Question: I am trying to implement a generic hash structure that can support any type of data and any hash function.
A wrote the code and try to run it, it dosn't work, it breaks. I try to debug it and there it works well. I don't know where the problem is?
Here is the code that I used for implementing the structure:
The "hash.h" file:
'''
typedef struct tip_hash_nod
{
void *info;
struct tip_hash_nod *urm;
}NOD_LISTA_HASH;
typedef struct
{
NOD_LISTA_HASH *Table;
int size;
int sizeMemory;
int (*hash)(const void *obiect,const int m);
void (*distruge)(void *obiect);
}*HASH;
void initializare_hash(HASH *h,int size,int (*hash_dat)(const void *obiect,const int m),void (*distruge)(void *obiect));
int hash_insert(HASH *h,void *obiect,int sizeOfObiect);
int hash_search(HASH h,void *obiect,int (*compara)(const void *a,const void *b));
void hash_delete(HASH *h);
'''
And the "hash.c" file:
'''
void initializare_hash(HASH *h,int size,int (*hash_dat)(const void *obiect,const int m),void (*distruge)(void *obiect))
{
int i;
(*h) = (HASH)malloc(sizeof(HASH));
(*h)->sizeMemory = size;
if(size != 0)
{
(*h)->Table = (NOD_LISTA_HASH *)malloc((*h)->sizeMemory * sizeof(NOD_LISTA_HASH));
for(i=0;i<(*h)->sizeMemory;i++)
{
(*h)->Table[i].info = NULL;
(*h)->Table[0].urm = NULL;
}
}
else
{
(*h)->Table = (NOD_LISTA_HASH *)malloc(sizeof(NOD_LISTA_HASH));
(*h)->Table[0].info = NULL;
(*h)->Table[0].urm = NULL;
(*h)->sizeMemory = 1;
}
(*h)->size = 0;
(*h)->hash = hash_dat;
(*h)->distruge = distruge;
}
int hash_insert(HASH *h,void *obiect,int sizeOfObiect)
{
int i,poz;
NOD_LISTA_HASH *p;
if((*h)->size == (*h)->sizeMemory)
{
HASH h1;
initializare_hash(&h1,2*(*h)->sizeMemory,(*h)->hash,(*h)->distruge);
for(i=0;i<(*h)->sizeMemory;i++)
{
if((*h)->Table[i].info != NULL)
hash_insert(&h1,(*h)->Table[i].info,sizeOfObiect);
p=(*h)->Table[i].urm;
while(p!=NULL)
{
hash_insert(&h1,p->info,sizeOfObiect);
p = p->urm;
}
}
hash_delete(h);
*h=h1;
return hash_insert(h,obiect,sizeOfObiect);
}
else
{
poz = (*h)->hash(obiect,(*h)->sizeMemory);
if((*h)->Table[poz].info == NULL)
{
(*h)->Table[poz].info = malloc(sizeOfObiect);
memcpy((*h)->Table[poz].info,obiect,sizeOfObiect);
(*h)->Table[poz].urm = NULL;
(*h)->size++;
}
else
{
p = &((*h)->Table[poz]);
while(p->urm!=NULL)
p = p->urm;
p->urm = (NOD_LISTA_HASH *)malloc(sizeof(NOD_LISTA_HASH));
p = p->urm;
p->info = malloc(sizeOfObiect);
memcpy(p->info,obiect,sizeOfObiect);
p->urm = NULL;
}
return poz;
}
}
int hash_search(HASH h,void *obiect,int (*compara)(const void *a,const void *b))
{
int poz;
NOD_LISTA_HASH *p;
poz = h->hash(obiect,h->sizeMemory);
if(h->Table[poz].info == NULL)
return -1;
else
if(compara(h->Table[poz].info,obiect)==0)
return poz;
else
{
p=h->Table[poz].urm;
while(p != NULL)
{
if(compara(p->info,obiect)==0)
return poz;
p = p->urm;
}
return -1;
}
}
static void distruge_lista(NOD_LISTA_HASH *p,void (*distruge_obiect)(void *obiect))
{
if(p->urm != NULL)
distruge_lista(p->urm,distruge_obiect);
else
{
if(p->info != NULL)
distruge_obiect(p->info);
free(p);
}
}
void hash_delete(HASH *h)
{
int i;
for(i=0;i<(*h)->sizeMemory;i++)
{
if((*h)->Table[i].info != NULL && (*h)->Table[i].urm != NULL)
{
distruge_lista((*h)->Table[i].urm,(*h)->distruge);
}
}
free((*h)->Table);
*h = NULL;
}
'''
And this is my "main.c" file:
'''
#include <stdio.h>
#include <stdlib.h>
#include <conio.h>
#include "hash.h"
int comparare(const void *a,const void *b)
{
return (*(int *)a - *(int *)b);
}
int hash(const void *obiect,int m)
{
return (*(int *)obiect) % m;
}
void distruge_obiect(void *obiect)
{
free((int *)obiect);
}
int main()
{
HASH h;
int val,error;
initializare_hash(&h,0,hash,distruge_obiect);
val = 20;
hash_insert(&h,&val,sizeof(int));
val = 800;
hash_insert(&h,&val,sizeof(int));
val = 2000;
hash_insert(&h,&val,sizeof(int));
val = 765;
hash_insert(&h,&val,sizeof(int));
val = 800;
error = hash_search(h,&val,comparare);
if(error == -1)
printf("Elementul %d nu se afla in hash.
",val);
else
printf("Elementul %d se afla pe pozitia: %d.
",val,error);
hash_delete(&h);
getch();
return 0;
}
'''
How I already sad if I try to debug it works with no problem, but when I run it, it crashes. I can onely make an assumption that it can not dealocate the memory or something. My call stack loocks like this:

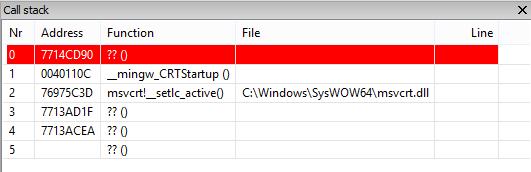
Answer: You've dropped a pretty big pile of code on us, without much to go on. I had a quick look anyway, and noticed this incorrect allocation:
'''
(*h) = (HASH)malloc(sizeof(HASH));
'''
'HASH' is a pointer type, so you are allocating only enough memory for one pointer. You want to allocate memory for the thing to which it points:
'''
*h = malloc(sizeof(**h));
'''
(The cast is not required in C, and some folks around here will be strident about not using one.)
That error would be entirely enough to cause all manner of bad behavior. In particular, the erroneous code might seem to work until you dynamically allocate more memory and write to that, so perhaps that explains why your tests crash on the second insertion.